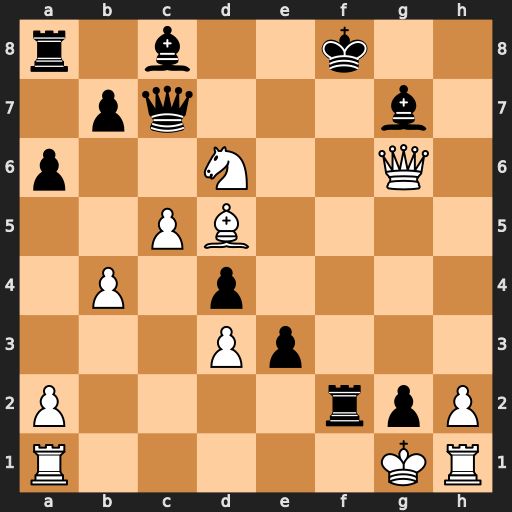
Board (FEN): r1b2k2/1pq3b1/p2N2Q1/2PB4/1P1p4/3Pp3/P4rpP/R5KR
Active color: w
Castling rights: -
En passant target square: -
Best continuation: Qe8#